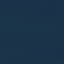
Land use / land cover: SeaLake